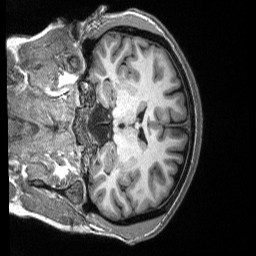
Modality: T1w
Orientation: coronal
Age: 29
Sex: female